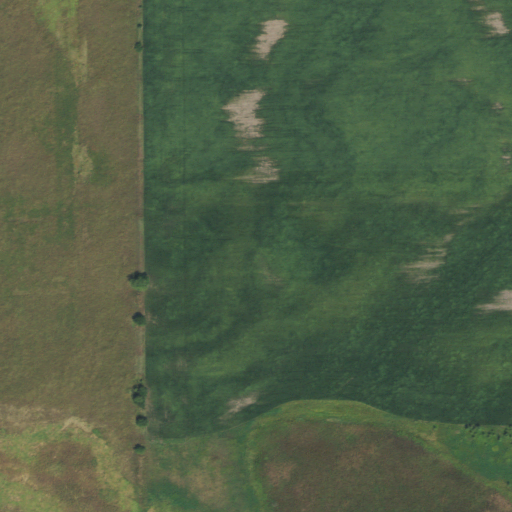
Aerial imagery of plain(s) in South Dakota named Cabbage Flat containing cultivated crops, pasture, and herbaceous wetlands